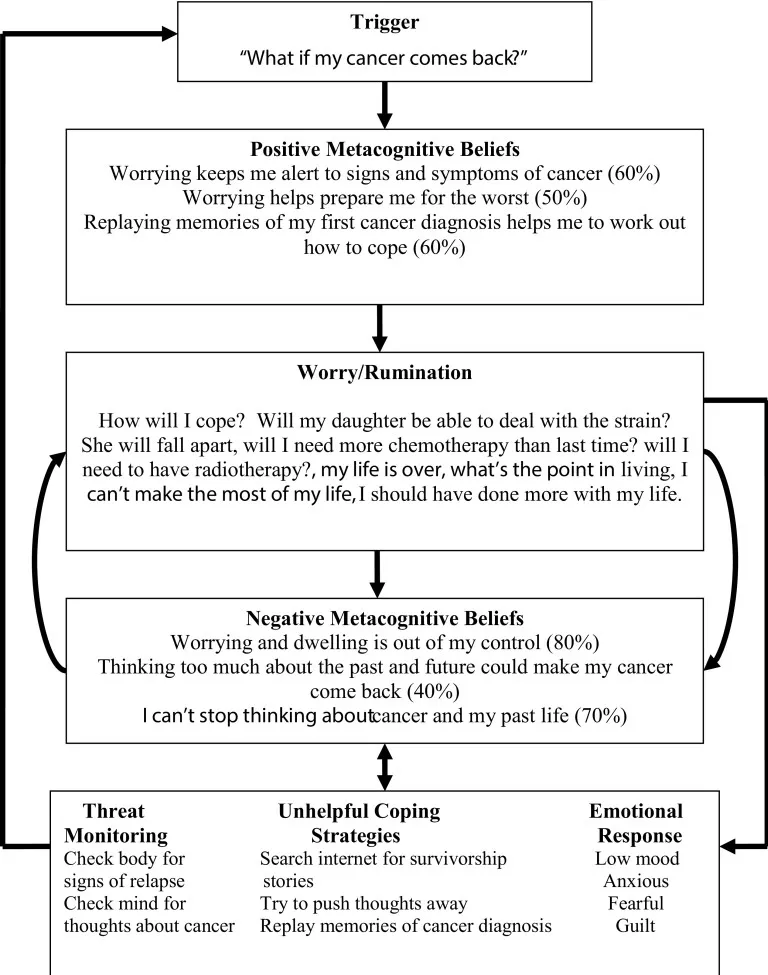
Example of diagrammatic case formulation.
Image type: chart (chart)